Field crop: tomato
Growth stage: 1
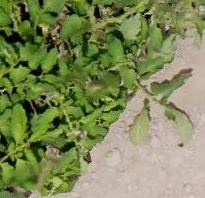
Species: tomato